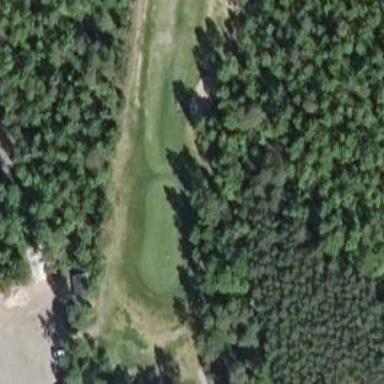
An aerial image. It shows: Golf hole.